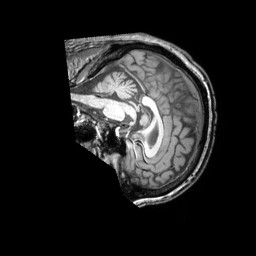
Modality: T1w
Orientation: sagittal
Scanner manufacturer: philips
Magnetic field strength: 3 T
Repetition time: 0.009884 s
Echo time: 0.004591 s